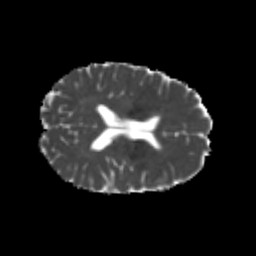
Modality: MD
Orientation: axial
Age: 20
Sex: female
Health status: healthy
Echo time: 0.074 s